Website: bh-photo
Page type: account-selection
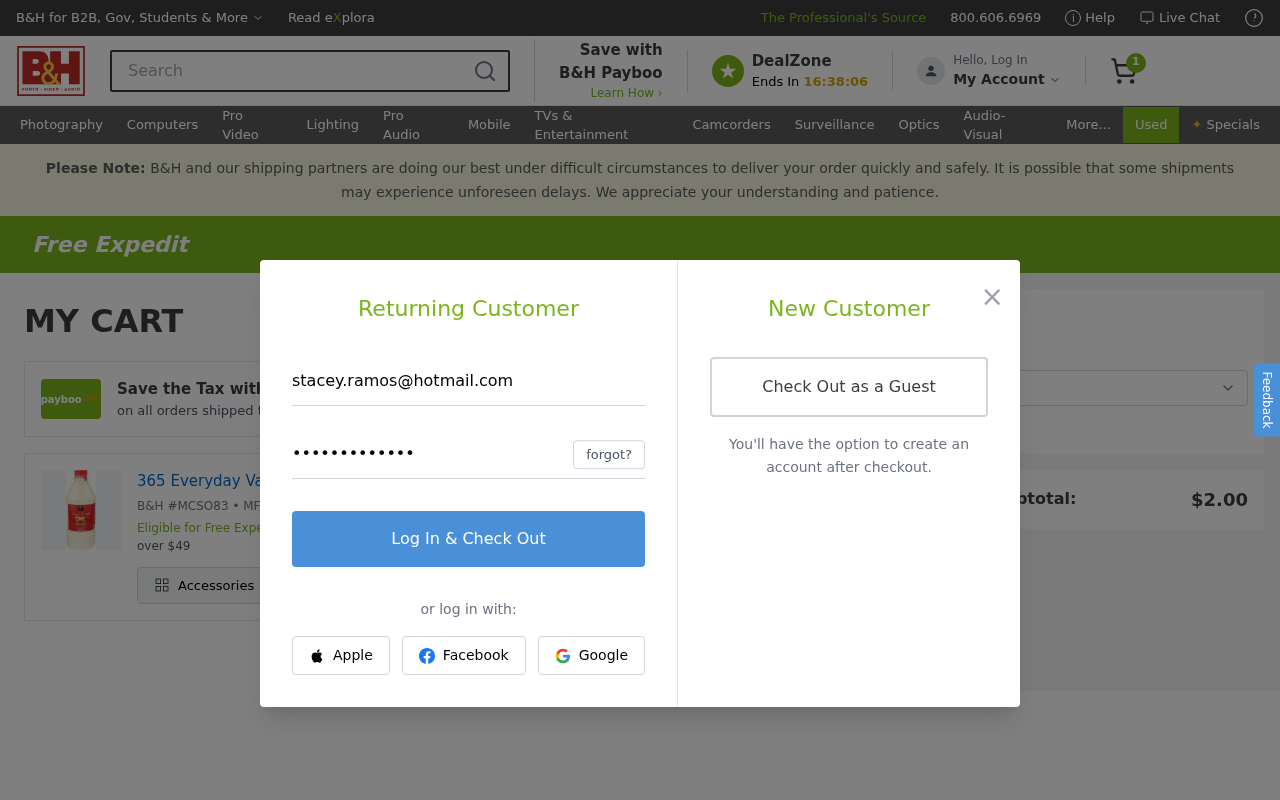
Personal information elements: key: PII_EMAIL
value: stacey.ramos@hotmail.com
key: PII_POSTCODE
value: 83172
Product elements: key: PRODUCT1_NAME
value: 365 Everyday Value, Milk Whole Quart, 32 Fl Oz
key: PRODUCT1_QUANTITY
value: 1
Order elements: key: ORDER_NUM_ITEMS
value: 1
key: ORDER_SUBTOTAL
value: $2.00
Search elements: key: HEADER_SEARCH
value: Search
Other elements: key: BH_ITEM_NUMBER
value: MCSO83
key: MFR_NUMBER
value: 46635M